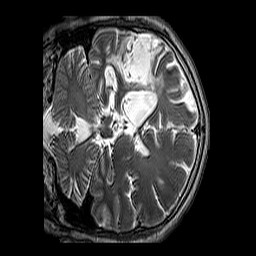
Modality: T2w
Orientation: coronal
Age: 50
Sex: male
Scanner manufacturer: siemens
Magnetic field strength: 3 T
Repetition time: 3.2 s
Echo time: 0.212 s